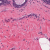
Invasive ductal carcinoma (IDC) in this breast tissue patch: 0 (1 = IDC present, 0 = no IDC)